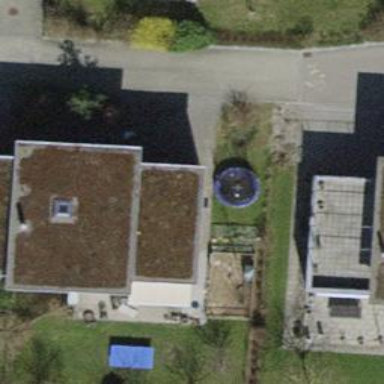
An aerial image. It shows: Building with flat roof.